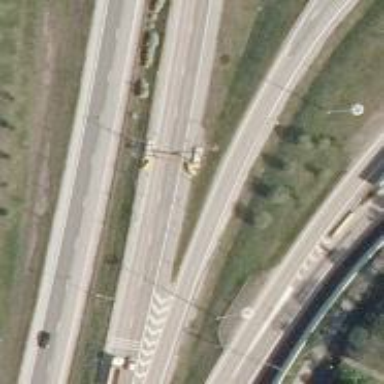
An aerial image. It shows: Asphalt motorway link.